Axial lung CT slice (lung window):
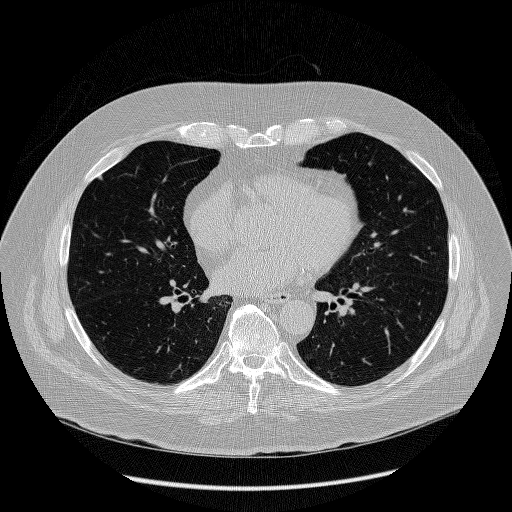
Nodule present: yes
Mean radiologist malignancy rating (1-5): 2